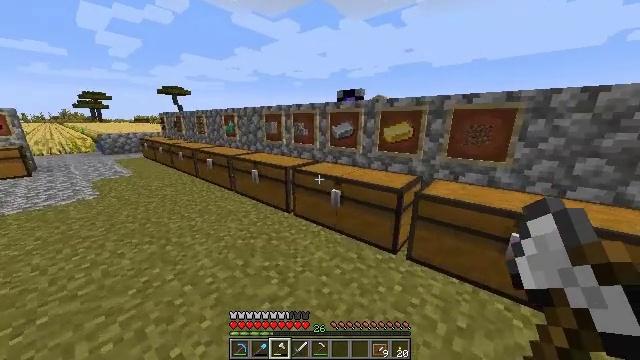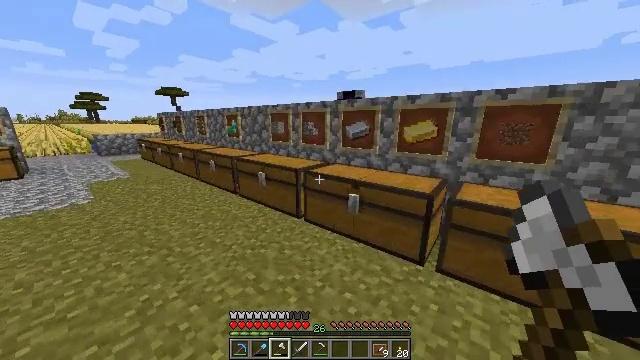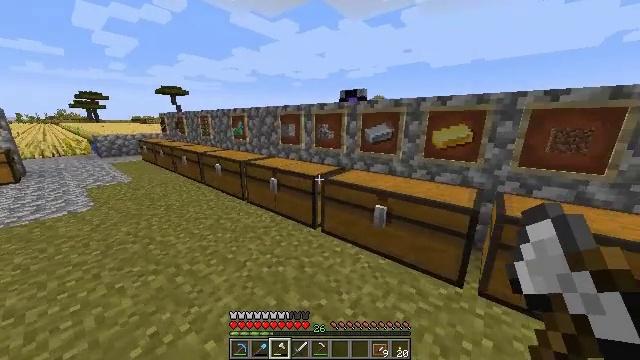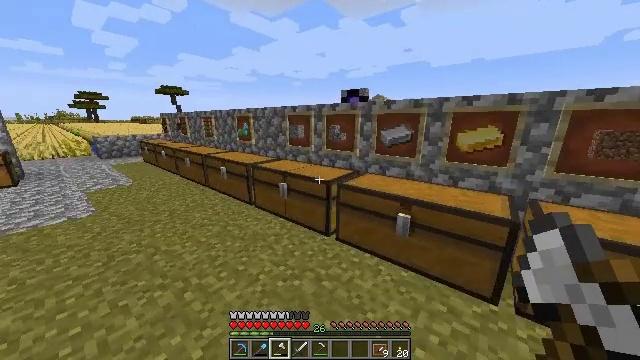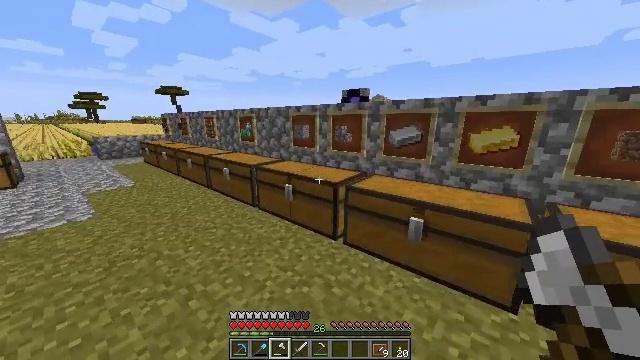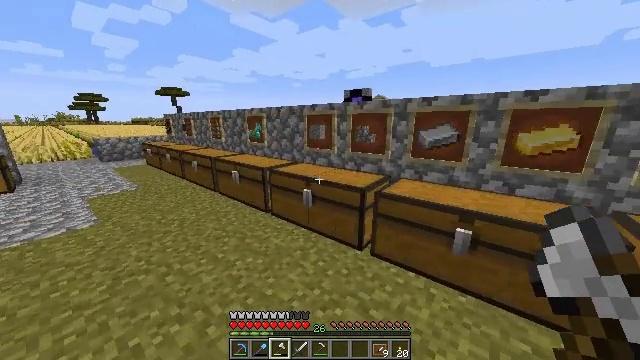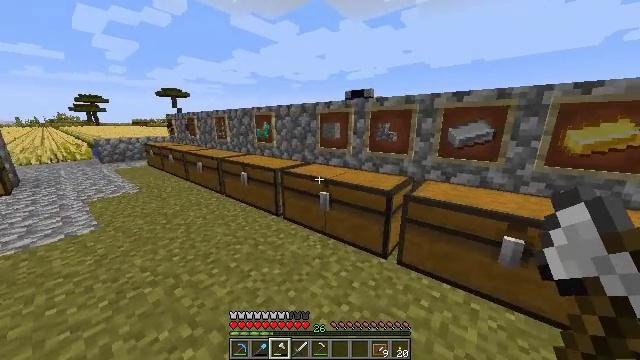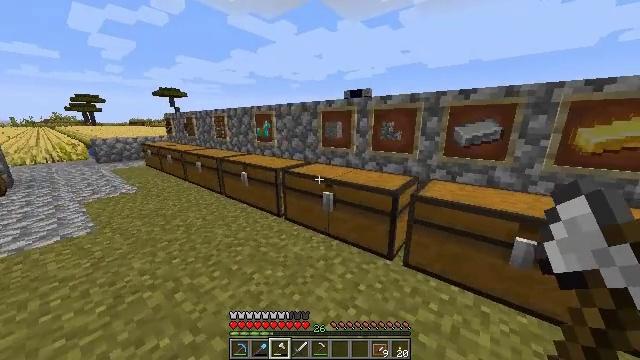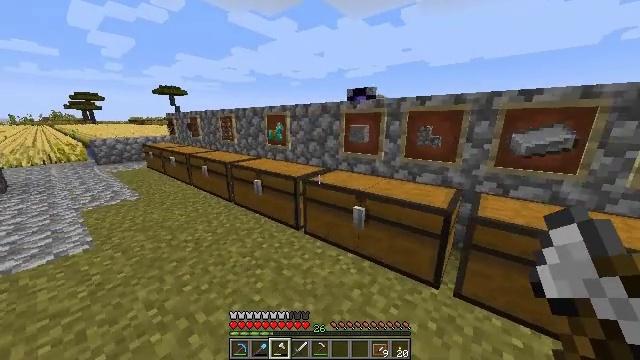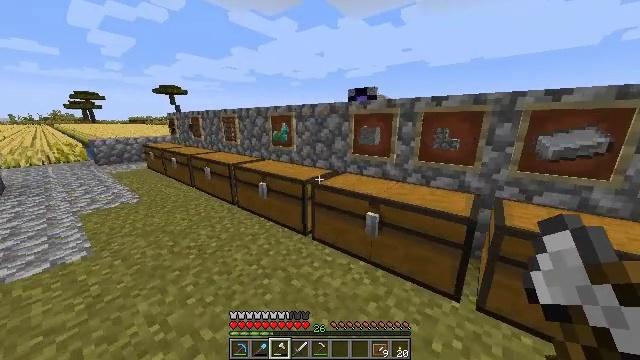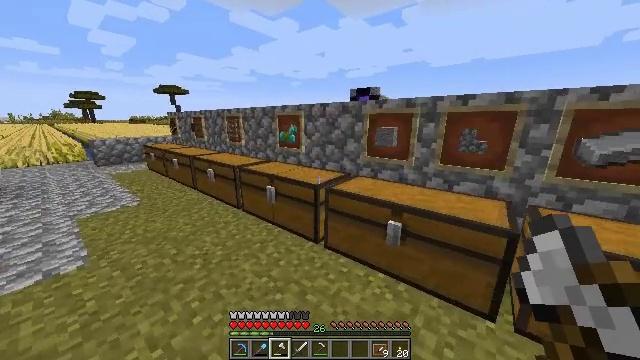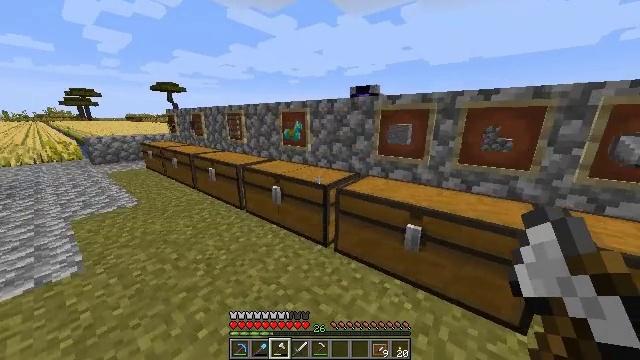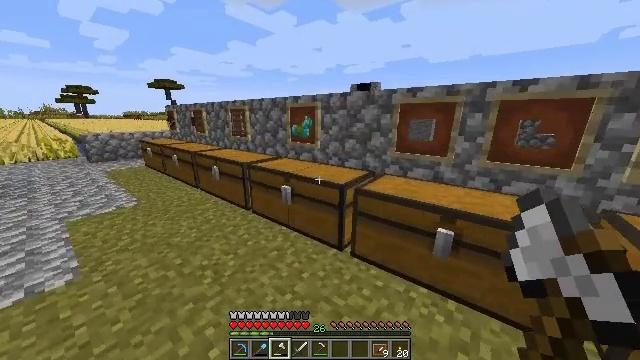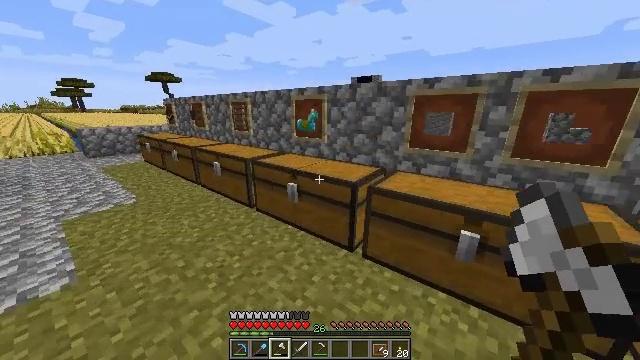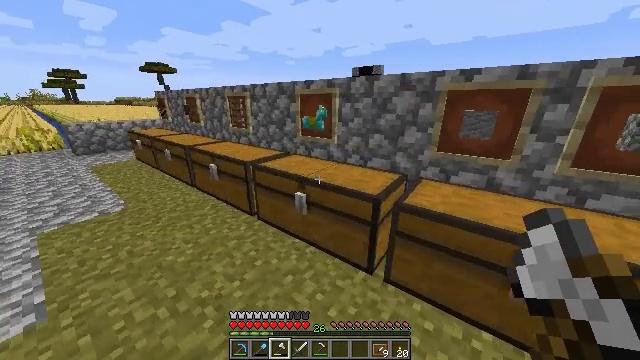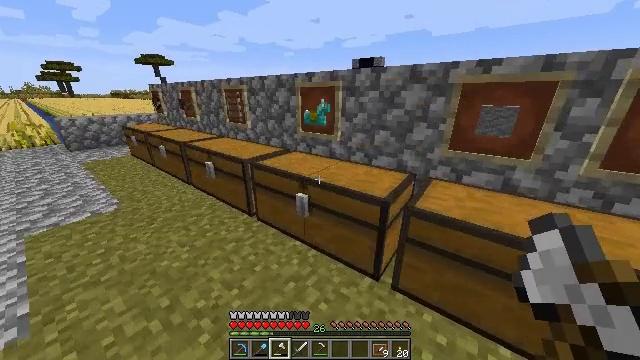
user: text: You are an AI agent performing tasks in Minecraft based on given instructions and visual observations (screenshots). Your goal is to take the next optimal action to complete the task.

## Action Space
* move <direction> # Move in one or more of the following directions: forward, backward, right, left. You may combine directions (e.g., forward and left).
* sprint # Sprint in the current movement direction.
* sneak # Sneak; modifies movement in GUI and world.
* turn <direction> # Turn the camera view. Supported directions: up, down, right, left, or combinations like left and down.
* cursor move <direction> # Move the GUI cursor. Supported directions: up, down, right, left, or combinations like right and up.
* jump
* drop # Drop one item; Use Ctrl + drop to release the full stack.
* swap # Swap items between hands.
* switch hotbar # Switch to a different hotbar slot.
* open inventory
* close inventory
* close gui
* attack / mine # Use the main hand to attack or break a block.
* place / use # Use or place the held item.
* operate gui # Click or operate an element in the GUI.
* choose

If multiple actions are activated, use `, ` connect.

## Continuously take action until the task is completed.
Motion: motion action
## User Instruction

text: Drop a crafting table.
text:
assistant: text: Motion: move forward and move left
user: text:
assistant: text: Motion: move forward and move left
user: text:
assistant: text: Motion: move forward and move left
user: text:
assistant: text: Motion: move forward and move left
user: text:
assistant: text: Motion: move forward and move left
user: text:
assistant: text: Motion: move forward and move left
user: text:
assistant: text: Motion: move forward and move left
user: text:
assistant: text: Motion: move forward and move left
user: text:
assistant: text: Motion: move forward and move left
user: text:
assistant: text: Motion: move forward and move left
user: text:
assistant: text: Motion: move forward and move left
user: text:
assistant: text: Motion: move forward and move left
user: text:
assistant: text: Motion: move forward, turn down
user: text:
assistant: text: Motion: move forward, turn down
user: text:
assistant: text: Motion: move forward, turn down
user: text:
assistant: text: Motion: move forward, use / place
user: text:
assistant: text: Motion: move forward, use / place
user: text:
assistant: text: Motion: move forward, use / place
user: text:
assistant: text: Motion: no_op
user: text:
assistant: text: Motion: turn down
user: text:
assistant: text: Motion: open gui
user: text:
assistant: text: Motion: no_op
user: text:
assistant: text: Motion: no_op
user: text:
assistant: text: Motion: no_op
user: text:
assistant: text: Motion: no_op
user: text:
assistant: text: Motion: cursor move right and down
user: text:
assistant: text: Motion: cursor move right and down
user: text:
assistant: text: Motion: cursor move down
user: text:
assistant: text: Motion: no_op
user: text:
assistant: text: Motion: no_op